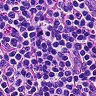
Metastatic tissue present: no